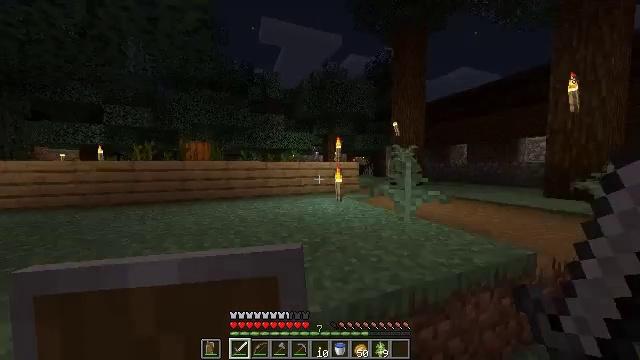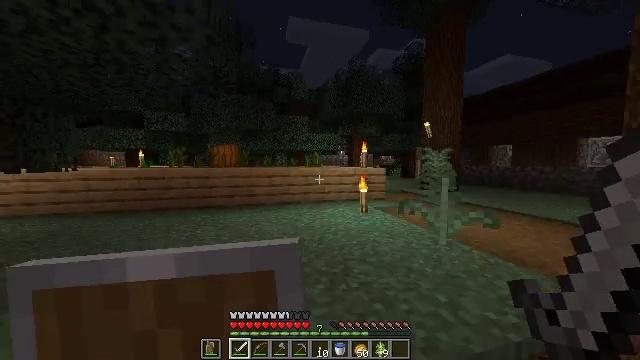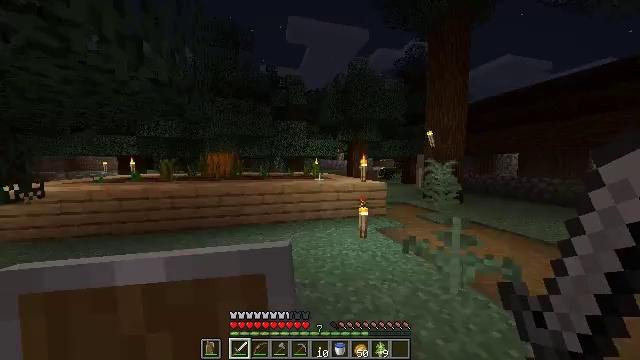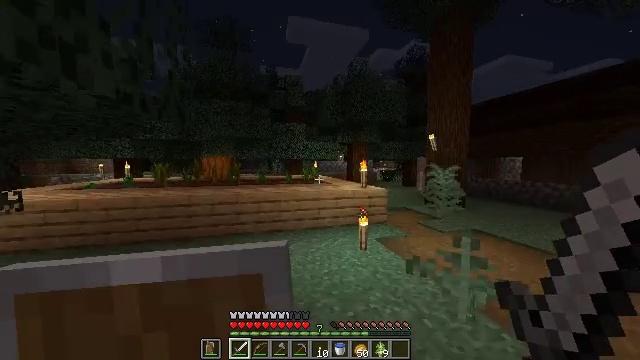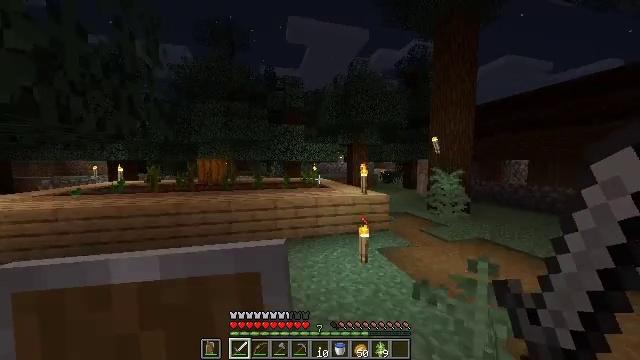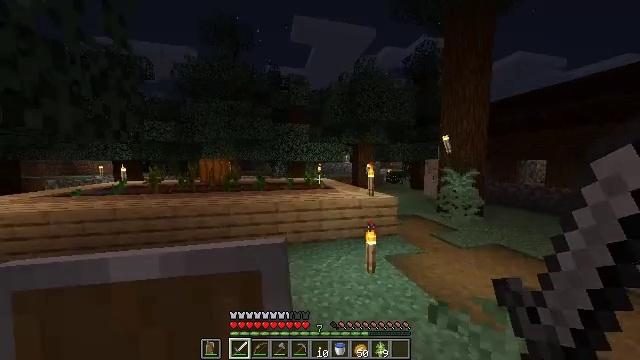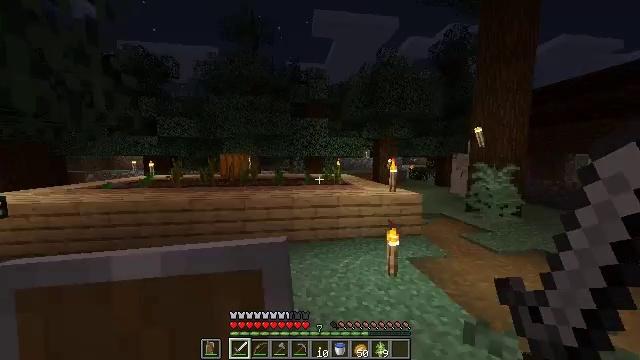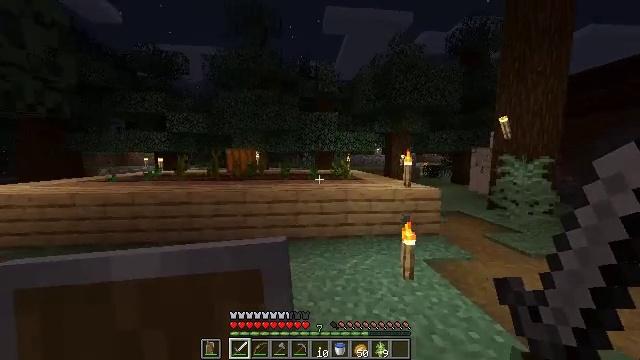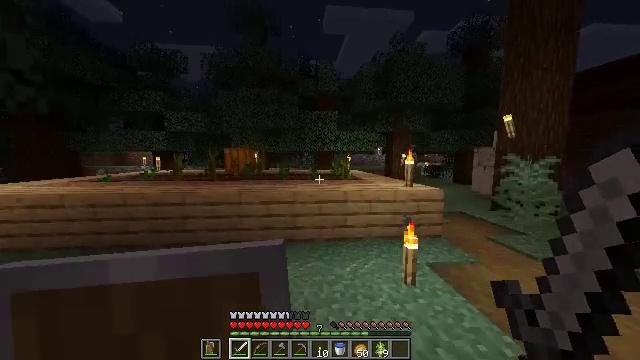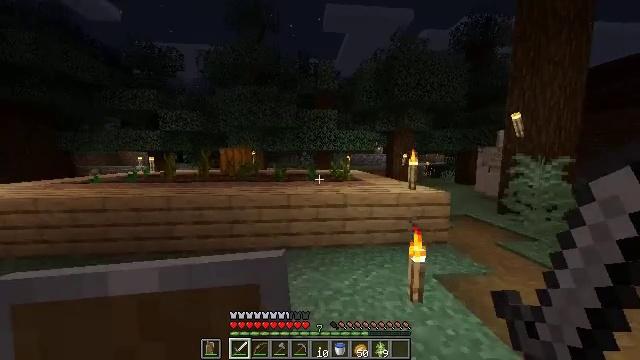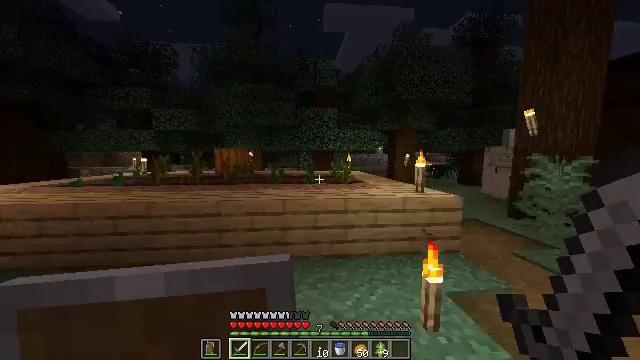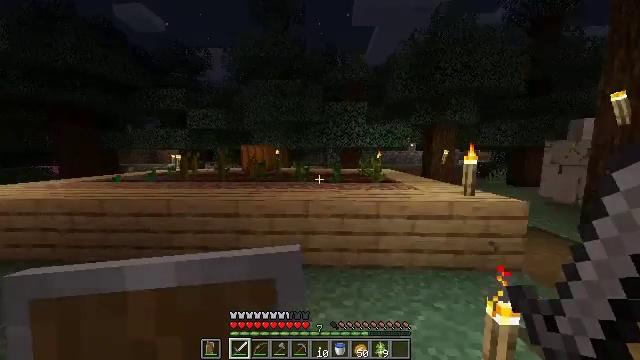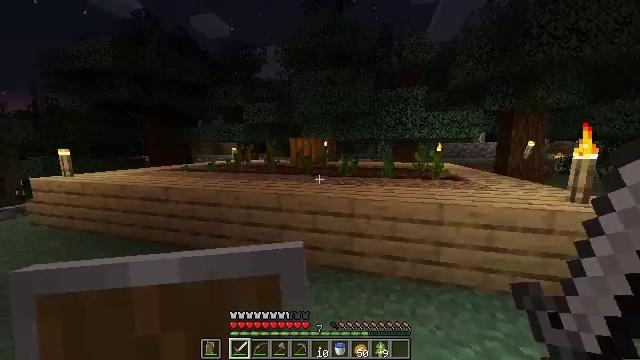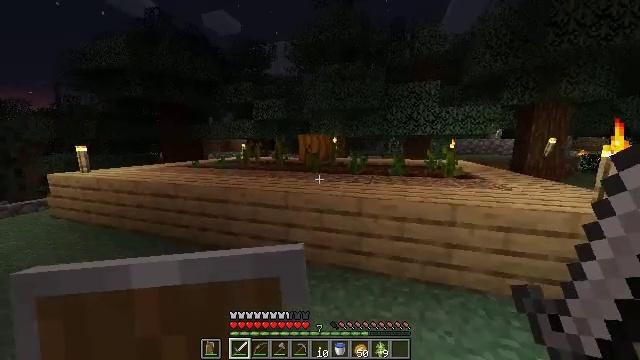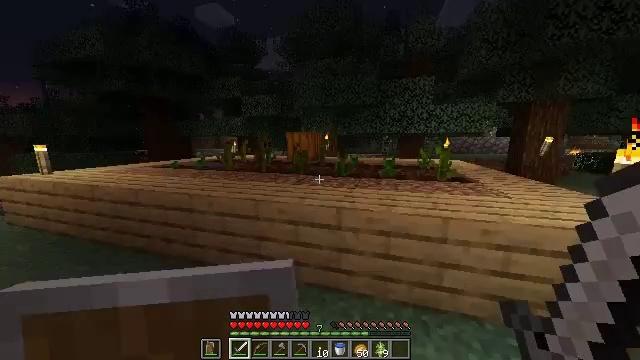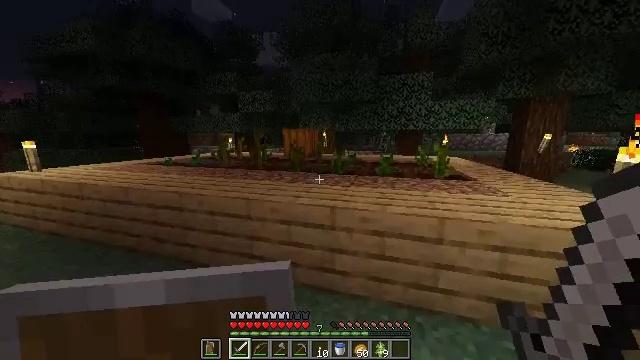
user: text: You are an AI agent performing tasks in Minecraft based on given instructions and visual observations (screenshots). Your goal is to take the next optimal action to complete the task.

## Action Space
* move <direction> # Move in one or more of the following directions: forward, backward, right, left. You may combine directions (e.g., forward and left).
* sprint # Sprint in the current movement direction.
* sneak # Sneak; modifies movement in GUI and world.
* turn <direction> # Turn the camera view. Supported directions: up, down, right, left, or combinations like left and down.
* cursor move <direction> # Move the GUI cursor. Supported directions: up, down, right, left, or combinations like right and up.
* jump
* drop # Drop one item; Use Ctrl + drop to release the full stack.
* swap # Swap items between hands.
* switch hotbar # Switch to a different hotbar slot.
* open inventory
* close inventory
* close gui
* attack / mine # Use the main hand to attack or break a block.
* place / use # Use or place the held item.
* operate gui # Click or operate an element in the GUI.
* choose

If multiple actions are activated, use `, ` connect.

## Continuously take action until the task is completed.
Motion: motion action
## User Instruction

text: Remove the blue bed from its location.
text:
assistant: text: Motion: move forward, turn left, jump
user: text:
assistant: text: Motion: move forward, jump
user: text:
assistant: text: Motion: move forward
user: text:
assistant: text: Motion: move forward
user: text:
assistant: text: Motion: move forward, turn left
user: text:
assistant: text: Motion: move forward, turn left and down
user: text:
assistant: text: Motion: move forward, turn left
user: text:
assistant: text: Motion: move forward
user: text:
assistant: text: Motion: move forward
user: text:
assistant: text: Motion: move forward
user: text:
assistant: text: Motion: move forward, turn left
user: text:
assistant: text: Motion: move forward, turn left and down
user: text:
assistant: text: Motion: move forward and move right, turn left
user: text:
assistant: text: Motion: move forward and move right, turn right
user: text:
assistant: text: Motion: move forward and move right
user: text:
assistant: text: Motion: move forward and move right, jump
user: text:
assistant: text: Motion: move forward and move right, turn down, jump
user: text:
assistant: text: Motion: move forward and move right, turn down, jump
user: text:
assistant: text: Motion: move forward and move right, turn right and down, jump
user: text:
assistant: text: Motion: move right, turn right and down
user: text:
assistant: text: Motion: move right
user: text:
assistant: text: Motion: move forward and move right
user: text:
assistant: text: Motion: move forward and move right
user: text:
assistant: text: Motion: move forward and move right
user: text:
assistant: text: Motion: move forward and move right, turn left
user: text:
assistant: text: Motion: move forward and move right
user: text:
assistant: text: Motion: move forward and move right
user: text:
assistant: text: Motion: move forward and move right
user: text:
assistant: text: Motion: move forward and move right
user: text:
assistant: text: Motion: move right